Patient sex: M
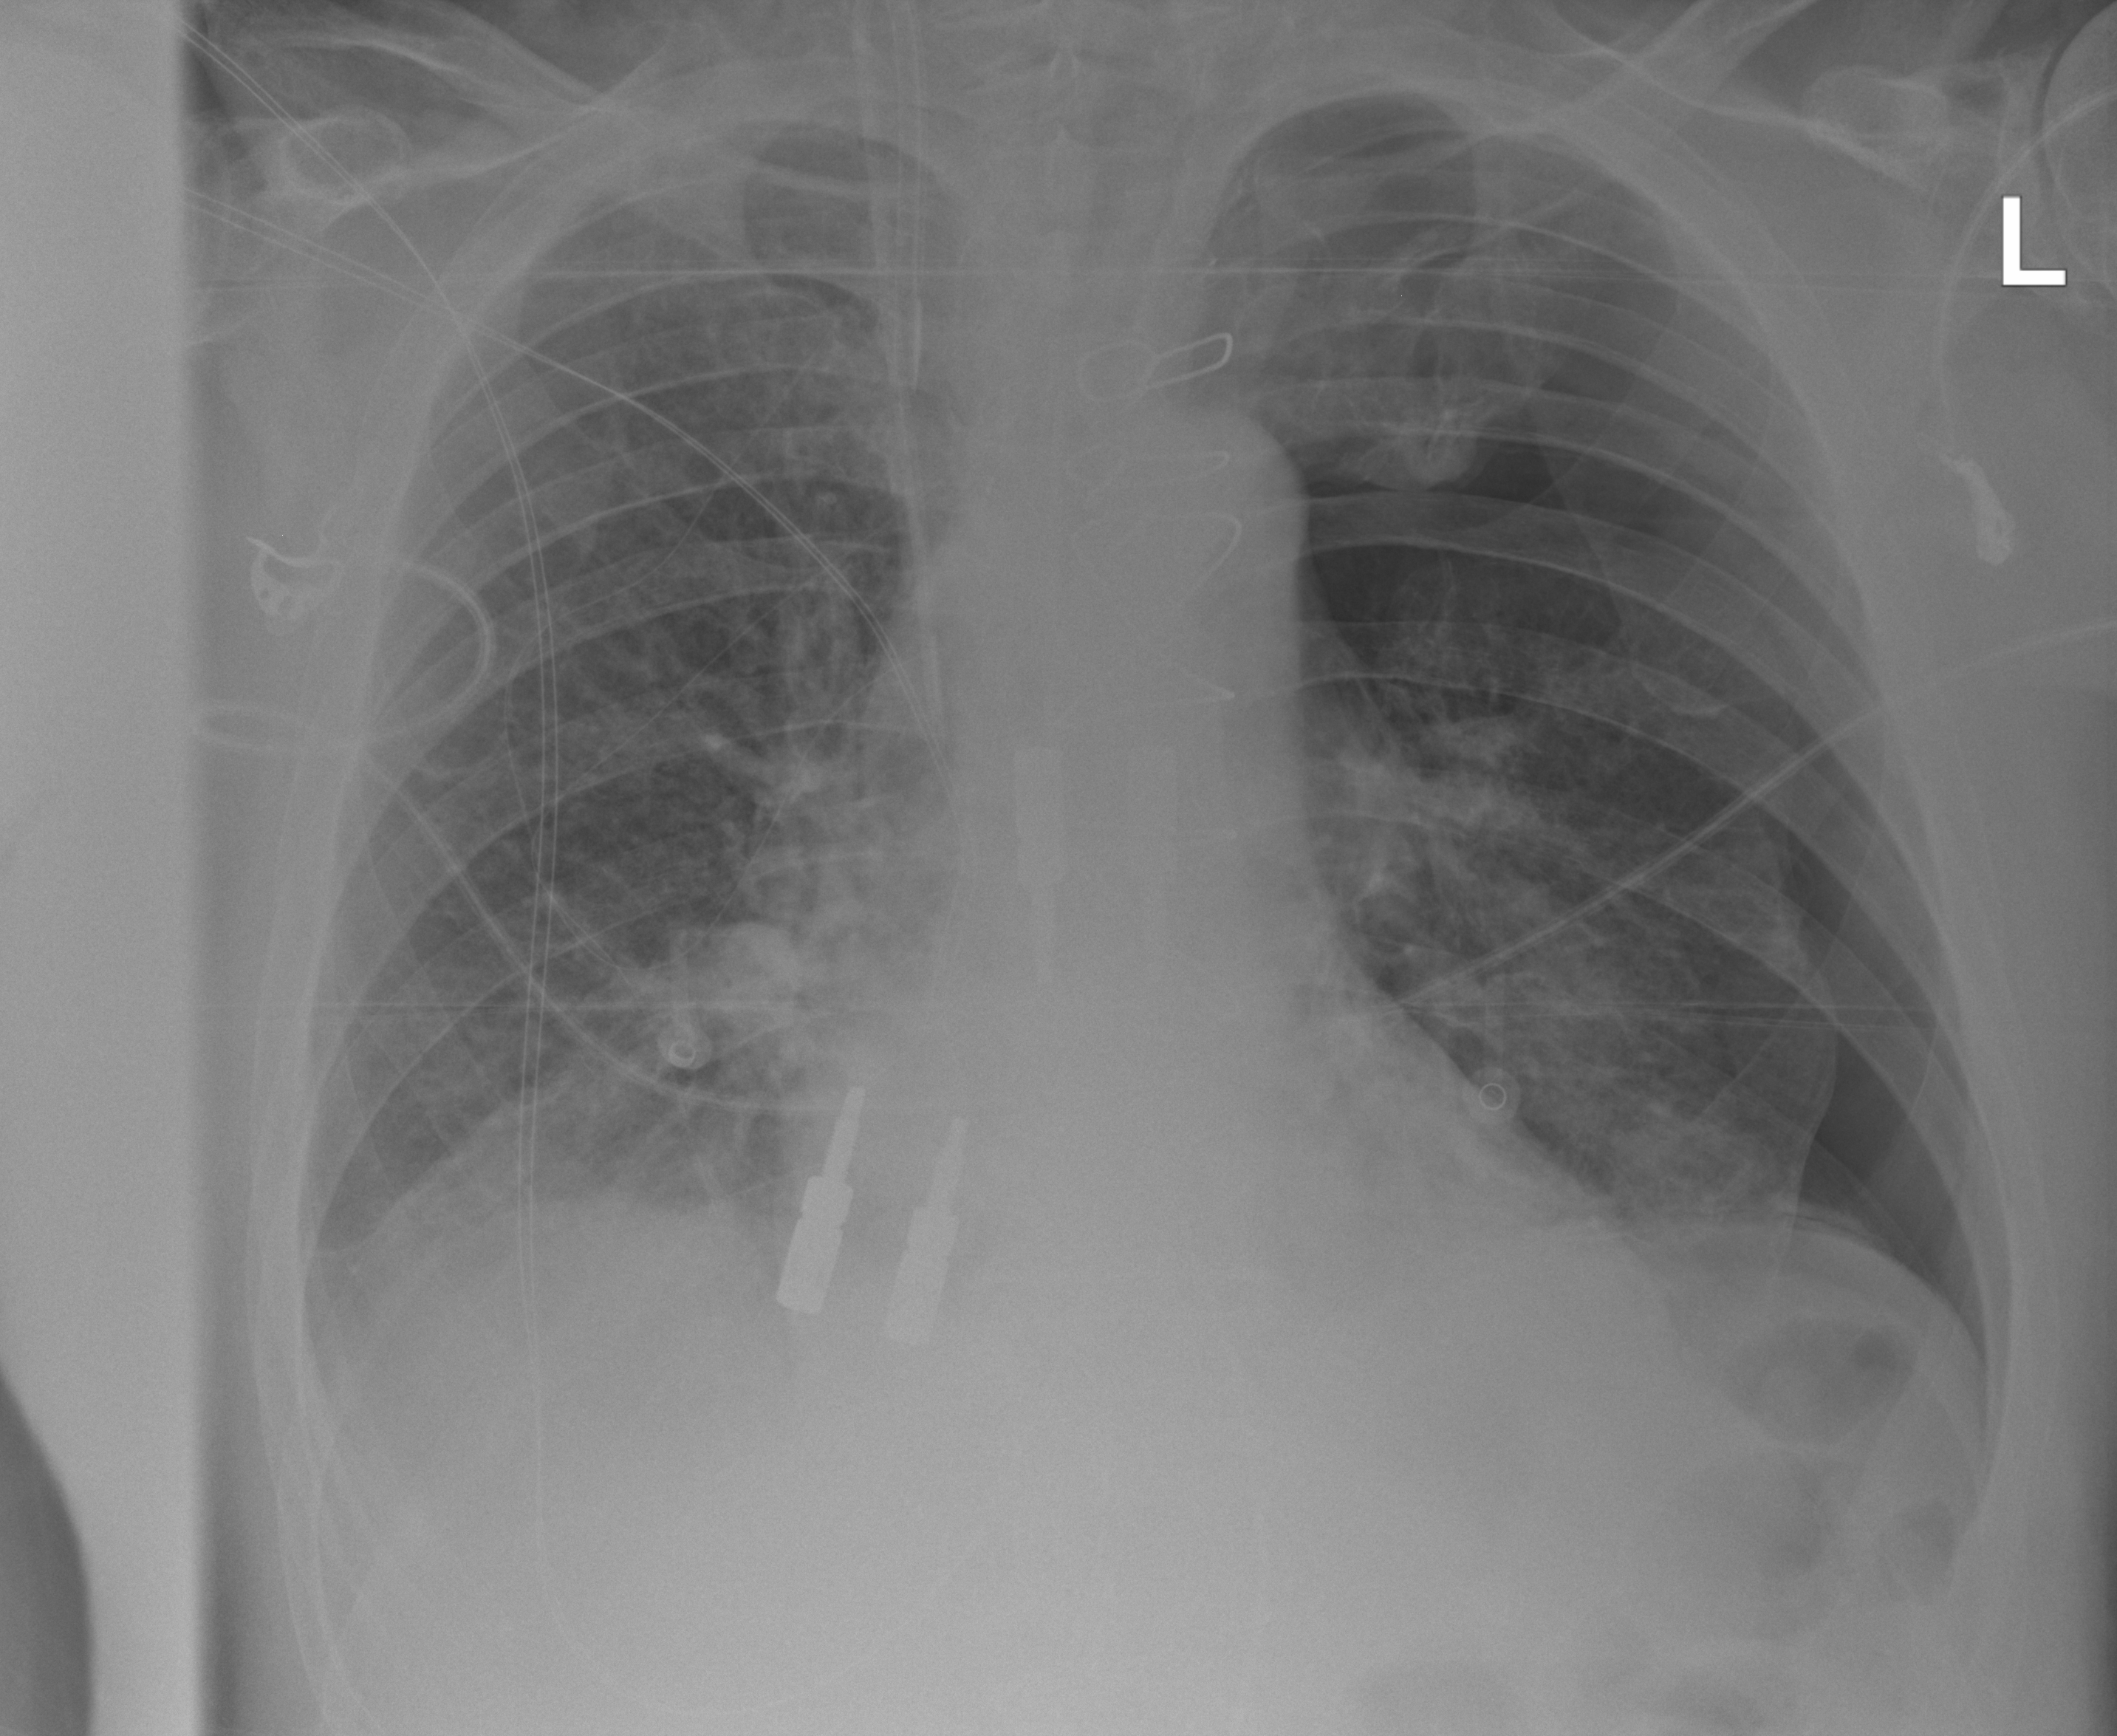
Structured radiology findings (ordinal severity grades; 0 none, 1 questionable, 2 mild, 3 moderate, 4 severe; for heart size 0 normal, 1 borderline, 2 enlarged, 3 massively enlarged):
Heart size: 0
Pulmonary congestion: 2
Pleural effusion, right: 0
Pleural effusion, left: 0
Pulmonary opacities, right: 0
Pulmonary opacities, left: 0
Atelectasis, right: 0
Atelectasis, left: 0